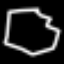
Label: octagon